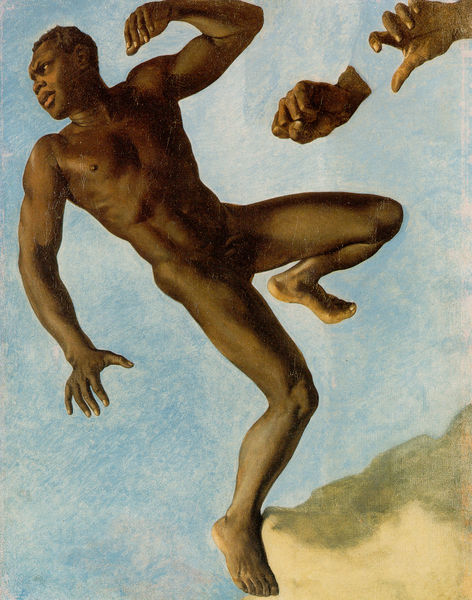
Titel: Studie eines Negers
Künstler: Théodore Chassériau
Standort: Montauban
Institution: Musée Ingres
Schlagwörter: akt, berg, blau, dunkel, fuß, gemälde, gott, hand, haut, himmel, kopf, körper, mann, nackt, nackter, schatten, wolken, gelb, grün, ocker, sand, bewegung, braun, brust, daumen, finger, frisur, haar, licht, mund, nase, profil, schwarz, skizze, stirn, blick, wolke, beige, jung, arm, arme, augen, blicke, gesicht, mensch, stein, hals, hände, sonne, boden, auge, haare, decke, kinn, kontrast, lippe, lippen, locke, locken, schulter, schultern, fliegen, engel, beine, hellblau, sprung, bein, füße, hintern, wangen, studie, afrika, fels, angst, zeigefinger, detail, kraft, muskeln, sport, ernst, grimmig, bauch, bronze, junge, nachdenklich, wange, bauchnabel, brustwarze, brustwarzen, geschlecht, knie, knöchel, oberschenkel, schenkel, wade, zehe, zehen, fallen, collage, max ernst, surrealismus, kante, griff, muskulös, penis, neger, stolz, knabe, flug, schweben, torso, zeh, greifen, faust, fliegend, unvollendet, studien, diagonal, jüngling, afrikaner, dunkelhäutig, schwarzer, sklave, untersicht, moor, springen, muskel, stark, fall, sturz, diagonale, mohr, fresko, gottheit, brustkorb, athlet, schwebend, glieder, details, ringfinger, unterschenkel, körperteile, adonis, hoden, umdrehen, einzeln, fallender, stolpern, argwohn, engek, bauh, hä, fußsohle, knage, farbiger, fallend, mittelfinger, handstudie, halss, detailskizzen, illusonsmalerei, lassen, sunkelbraun, muskelprotz, haand, maximalpigmentiert, hää, schwrzhäutiger, absturz brustwarze